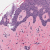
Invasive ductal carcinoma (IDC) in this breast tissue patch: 0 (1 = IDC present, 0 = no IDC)